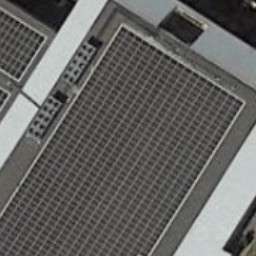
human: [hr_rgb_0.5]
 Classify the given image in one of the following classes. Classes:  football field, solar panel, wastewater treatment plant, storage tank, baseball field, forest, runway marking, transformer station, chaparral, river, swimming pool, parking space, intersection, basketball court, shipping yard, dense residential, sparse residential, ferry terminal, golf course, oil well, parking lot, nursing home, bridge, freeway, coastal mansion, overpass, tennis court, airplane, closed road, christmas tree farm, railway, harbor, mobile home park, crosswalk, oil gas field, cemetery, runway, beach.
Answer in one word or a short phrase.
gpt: solar panel